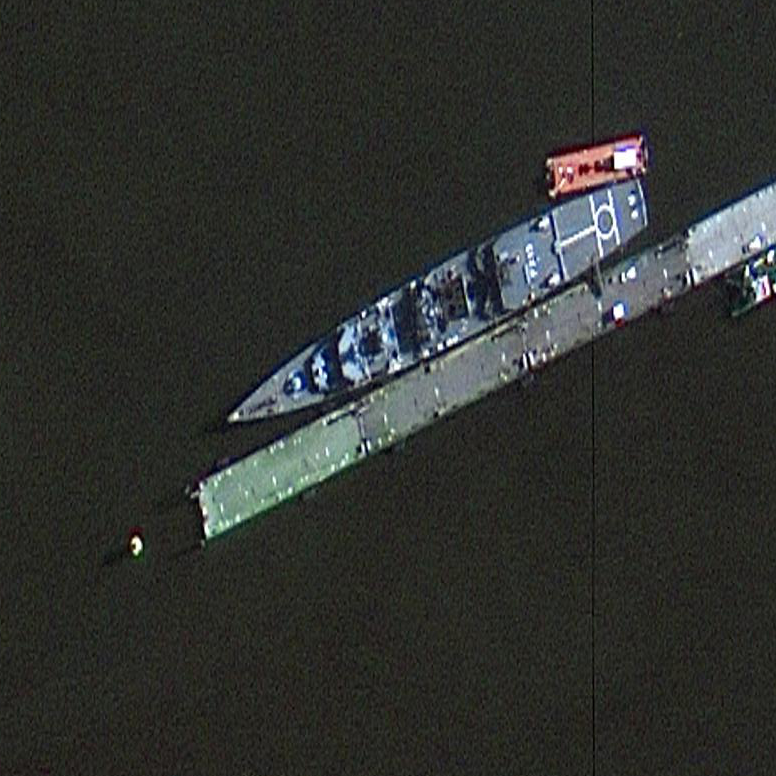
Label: destroyer